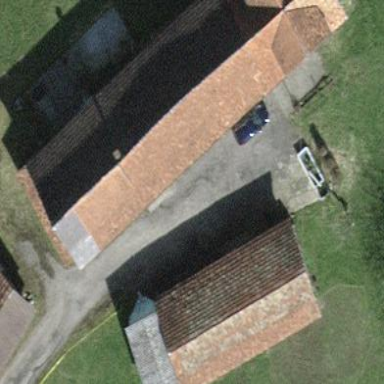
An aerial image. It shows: Farmyard area.